Field crop: maize
Growth stage: 2
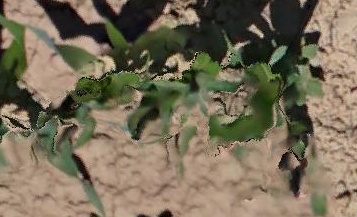
Species: maize